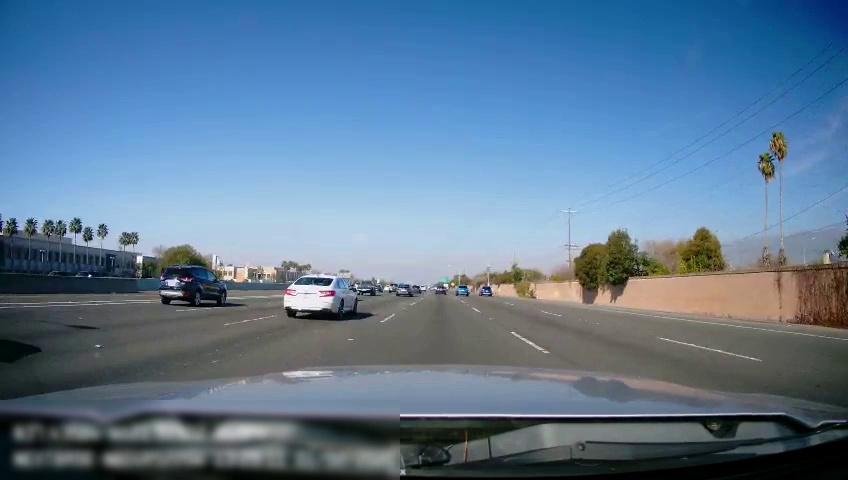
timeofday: Day
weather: Sunny
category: Vehicles | Car
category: Vehicles | Car
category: Drivable Space
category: Vehicles | SUV
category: Vehicles | SUV
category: Vehicles | SUV
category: Vehicles | SUV
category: Vehicles | Truck
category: Vehicles | Car
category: Vehicles | Car
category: Vehicles | Car
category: Vehicles | SUV
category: Lanes | Alternate Lane
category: Lanes | Alternate Lane
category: Lanes | Alternate Lane
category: Lanes | Current Lane
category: Lanes | Alternate Lane
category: Lanes | Alternate Lane
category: Lanes | Alternate Lane
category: Lanes | Alternate Lane
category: Lanes | Alternate Lane